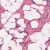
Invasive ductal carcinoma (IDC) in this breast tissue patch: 1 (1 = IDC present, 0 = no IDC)